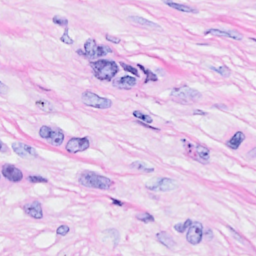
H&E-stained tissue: Breast